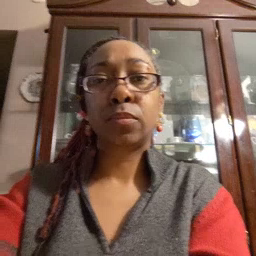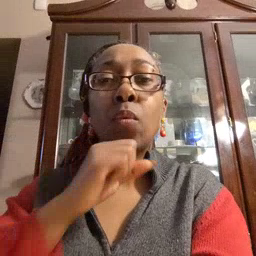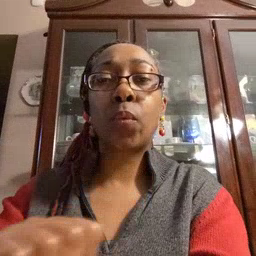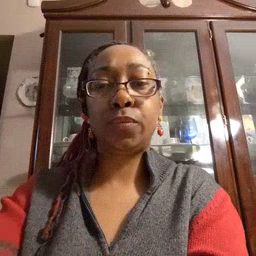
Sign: old